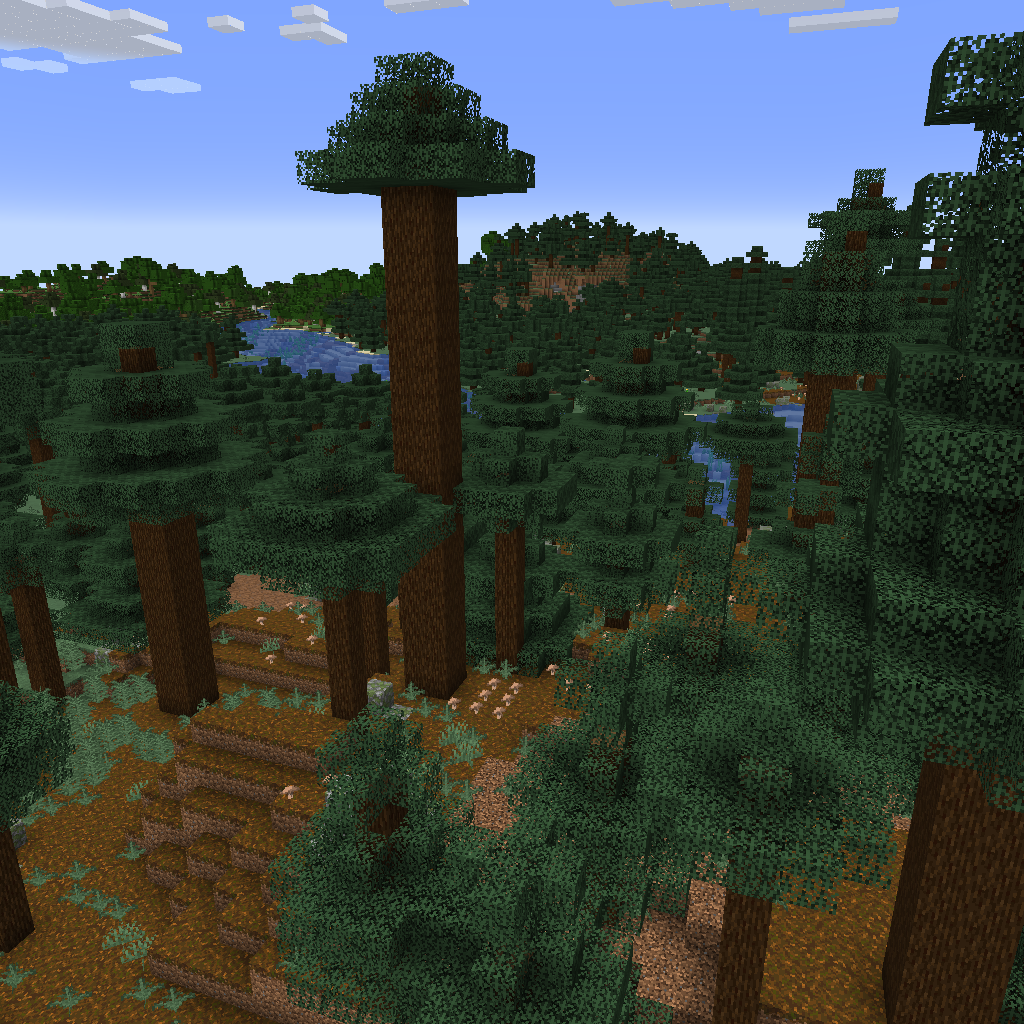
tall dark forest trees